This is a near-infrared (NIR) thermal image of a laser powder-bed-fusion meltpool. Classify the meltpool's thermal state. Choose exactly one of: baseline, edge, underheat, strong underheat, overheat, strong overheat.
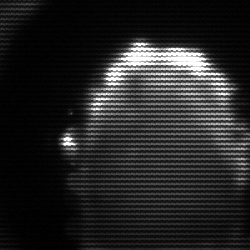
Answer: baseline